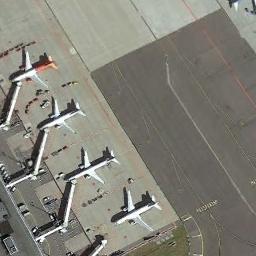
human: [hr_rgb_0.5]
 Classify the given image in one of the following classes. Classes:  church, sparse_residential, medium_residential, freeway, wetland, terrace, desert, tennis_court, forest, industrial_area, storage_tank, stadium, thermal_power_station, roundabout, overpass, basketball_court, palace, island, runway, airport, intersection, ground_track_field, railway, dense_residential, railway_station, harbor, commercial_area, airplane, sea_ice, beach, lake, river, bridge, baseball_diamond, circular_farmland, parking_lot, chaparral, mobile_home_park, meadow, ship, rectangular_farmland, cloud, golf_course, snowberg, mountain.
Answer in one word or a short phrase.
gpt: airplane